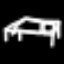
Label: bed